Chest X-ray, PA view. Patient: 46 years old, sex F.
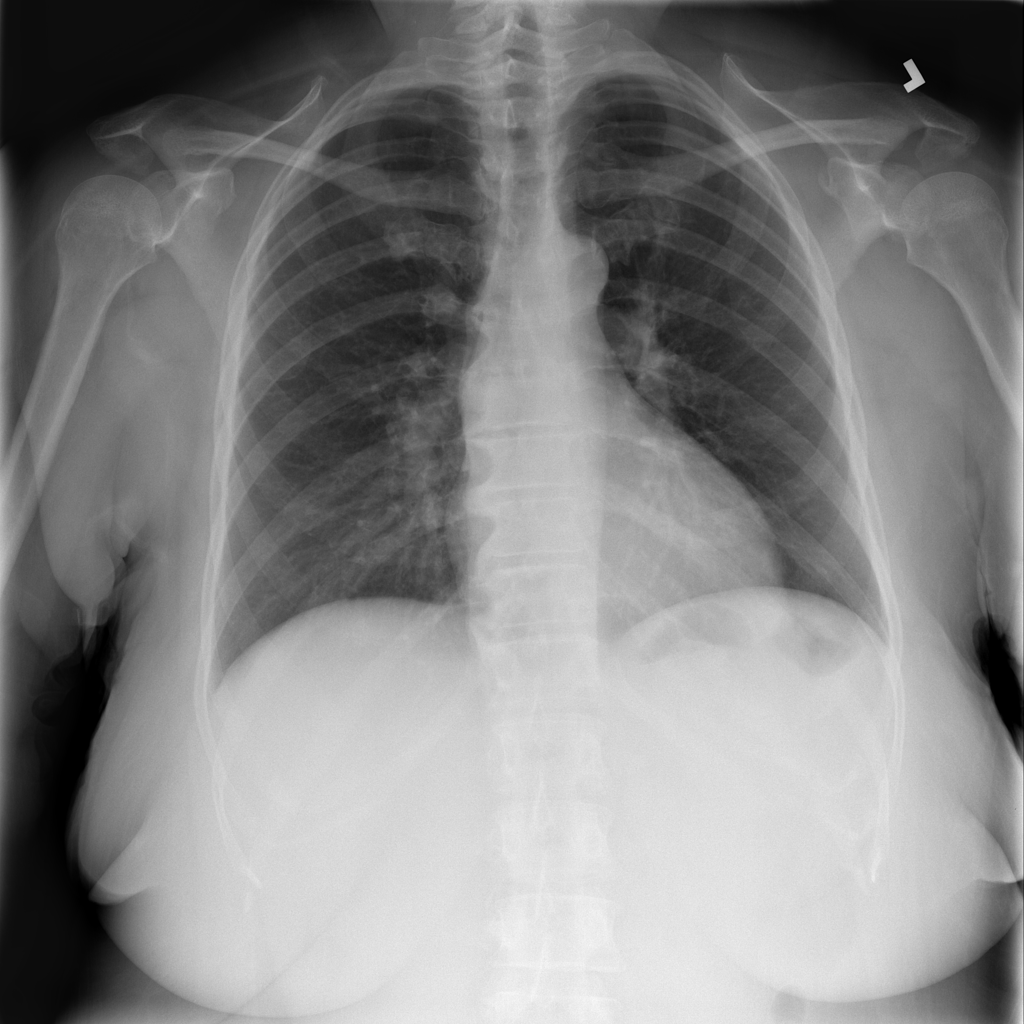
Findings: No Finding